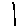
Label: line